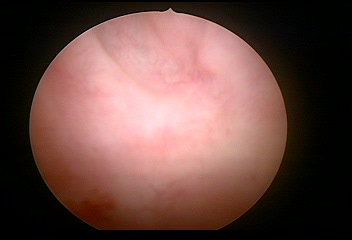
Modality: WLC
Class: Normal mucosa
Bladder cancer association: No